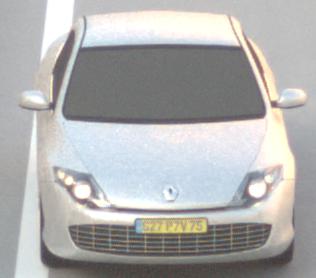
Make: Renault
Model: Laguna Coupé TCe 170
Detailed model: Laguna (III) Coupé
Model produced from: 2010/11
Model produced until: 2011/05
Doors: 2
Color: white
Road condition: dry road
Daytime: sunrise or sunset
Contrast: low contrast